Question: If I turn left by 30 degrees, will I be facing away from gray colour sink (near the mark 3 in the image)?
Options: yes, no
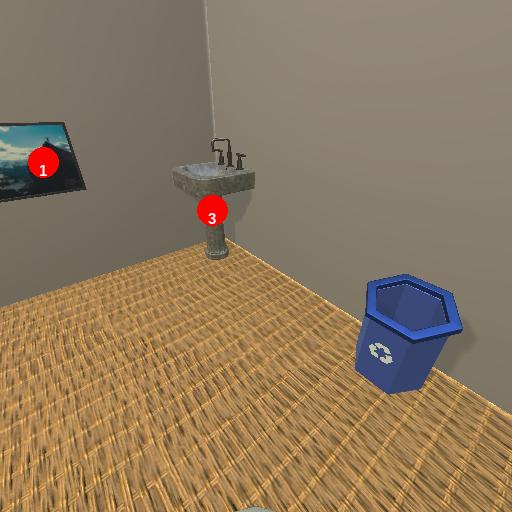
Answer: yes